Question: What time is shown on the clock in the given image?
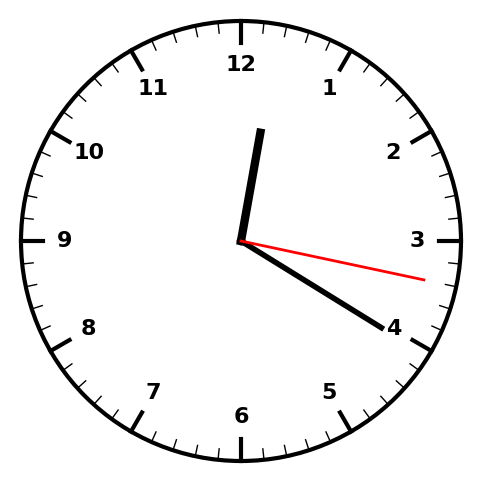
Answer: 12:20:17